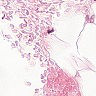
Metastatic tissue present: no